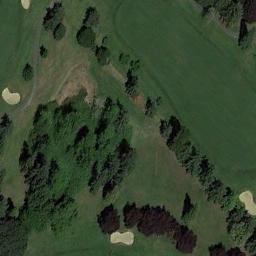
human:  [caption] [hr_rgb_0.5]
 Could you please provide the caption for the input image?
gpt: The golf course has a fairway, Some barrier trees and sandpits .

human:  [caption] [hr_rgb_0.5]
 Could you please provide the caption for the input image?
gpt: There are two large bunkers and two paths .

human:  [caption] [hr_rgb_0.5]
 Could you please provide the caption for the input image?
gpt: Many trees are near the golf course .

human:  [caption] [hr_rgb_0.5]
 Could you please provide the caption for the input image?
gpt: There are a few bunkers and a few paths on the large green lawn on the golf course and many trees .

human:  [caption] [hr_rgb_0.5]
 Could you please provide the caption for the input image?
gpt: There are many green trees and four bunkers on the golf course .